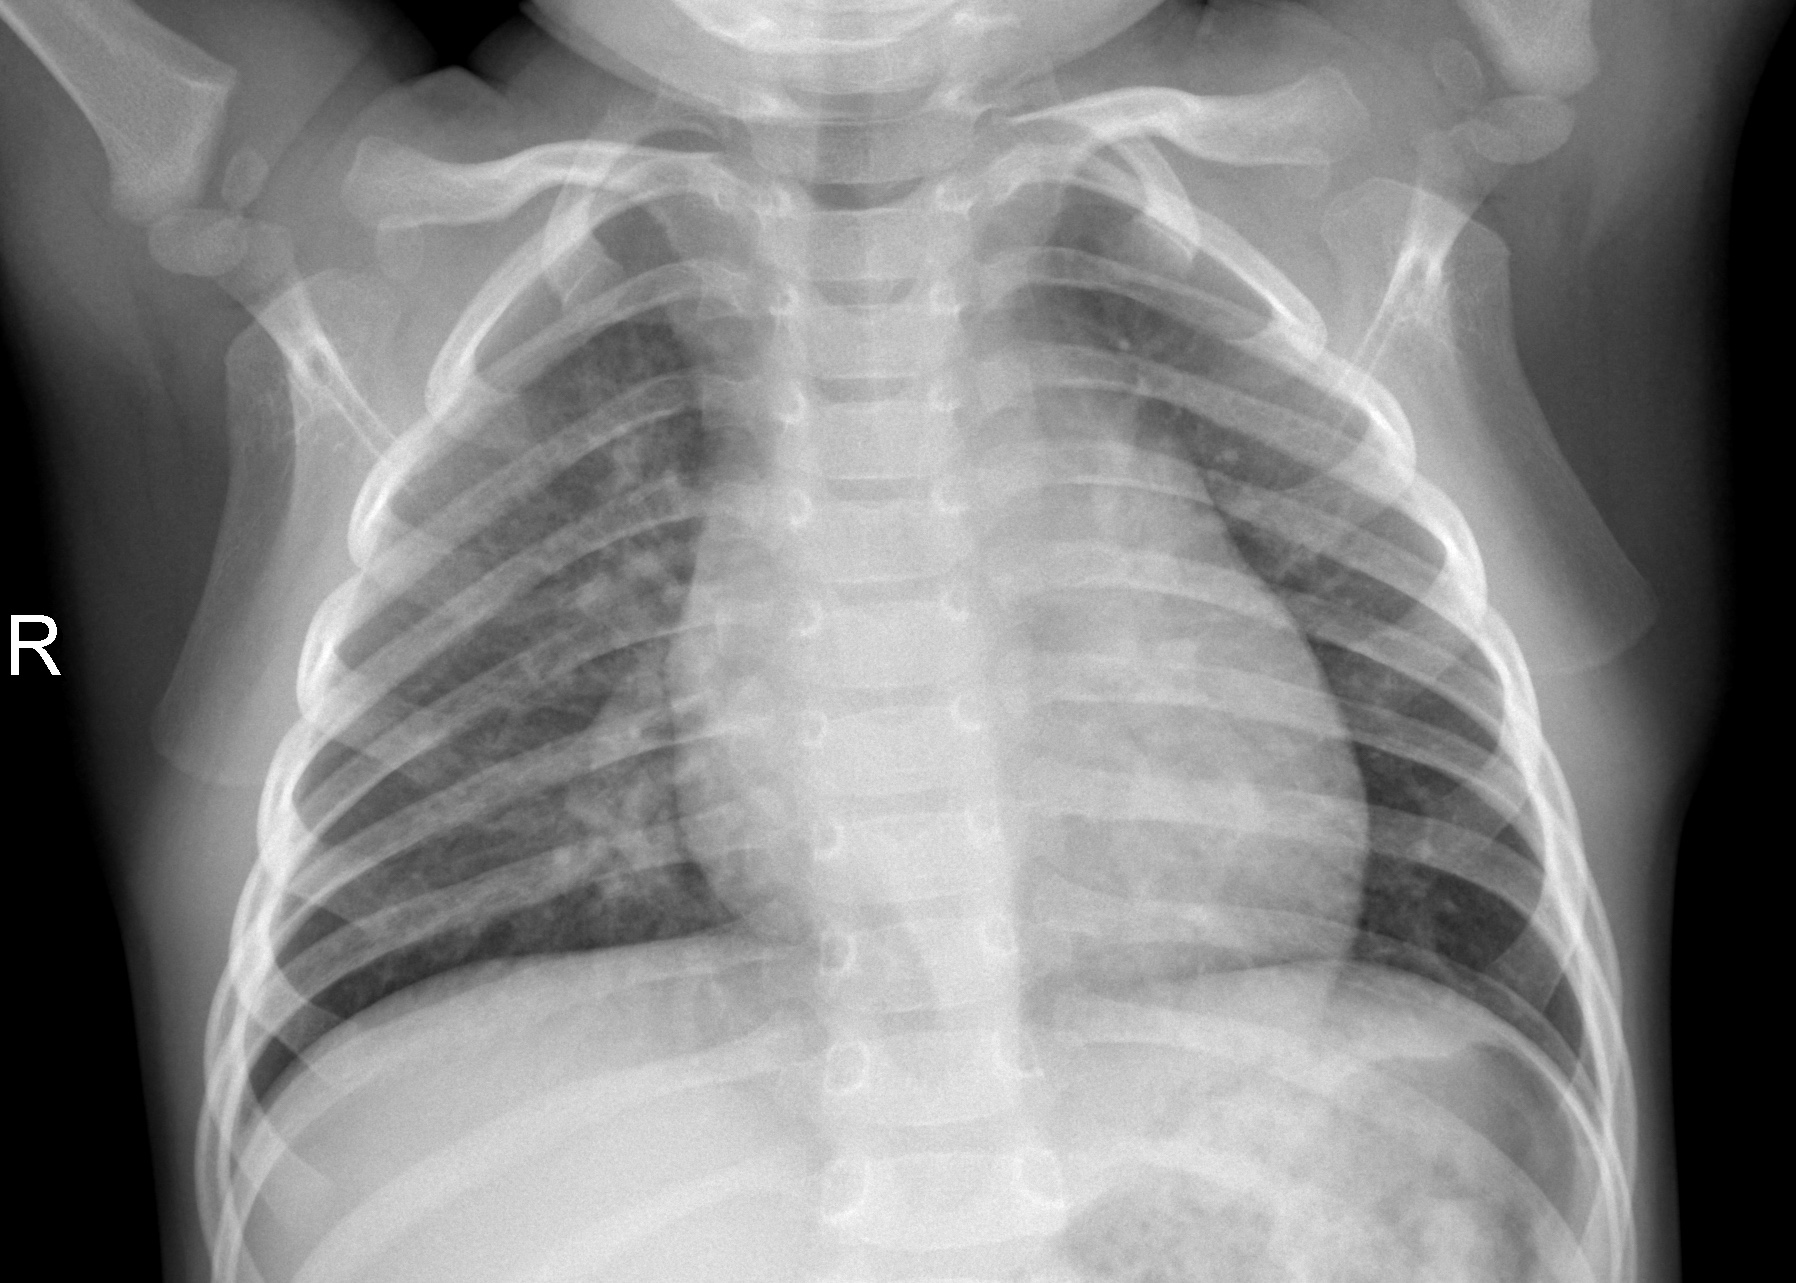
Diagnosis: NORMAL